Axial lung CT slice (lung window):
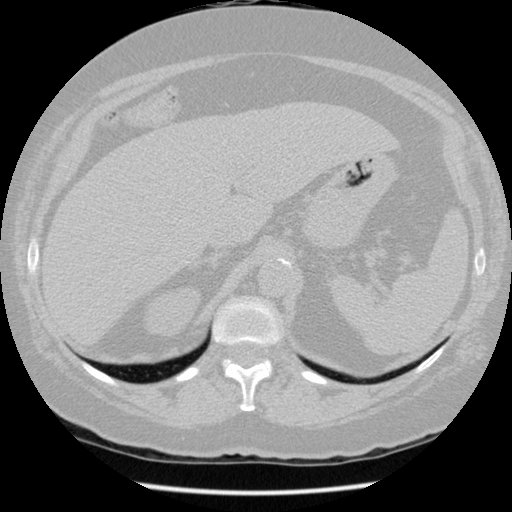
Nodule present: no